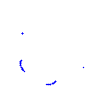
Particle: pion